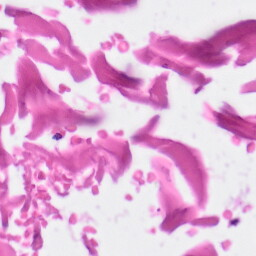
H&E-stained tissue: Skin